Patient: sex M, age 62
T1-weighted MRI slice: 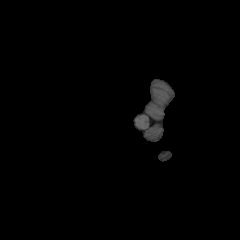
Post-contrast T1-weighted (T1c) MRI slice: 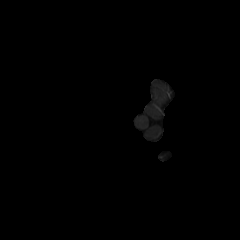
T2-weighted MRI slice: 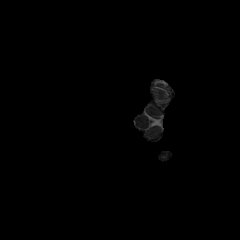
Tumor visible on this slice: no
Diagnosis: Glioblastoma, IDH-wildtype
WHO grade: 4